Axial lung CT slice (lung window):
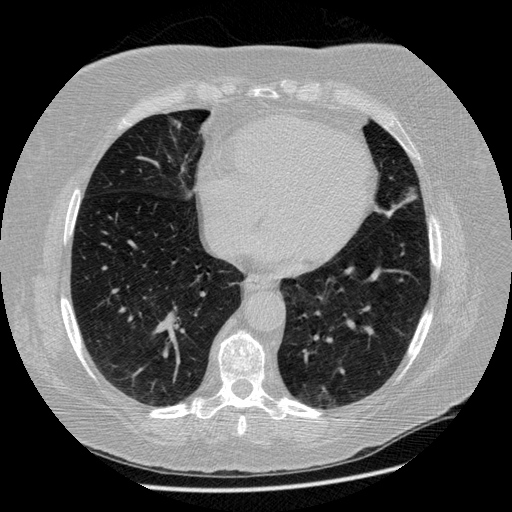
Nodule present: no